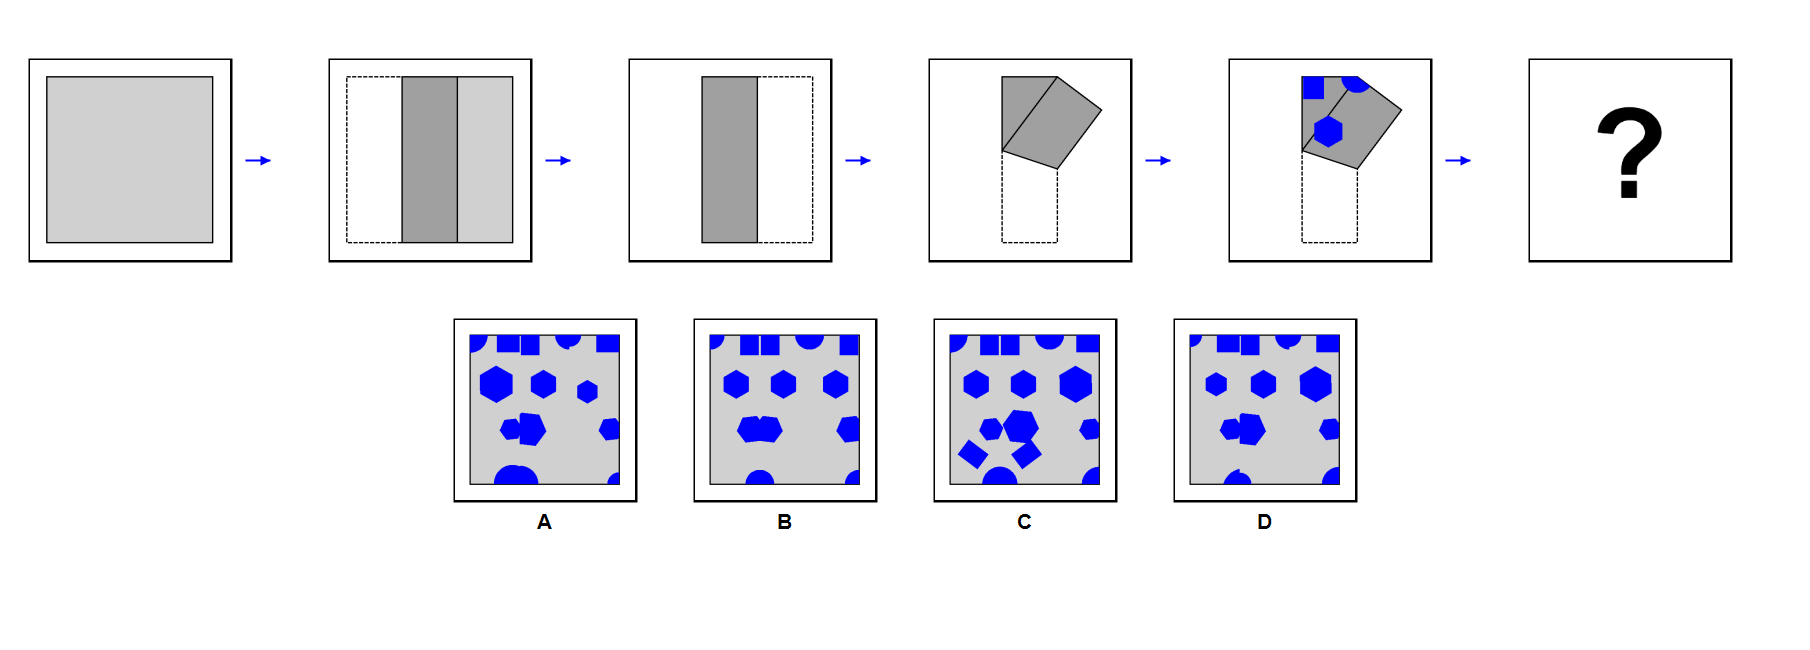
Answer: B